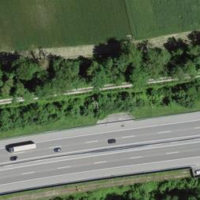
EUNIS habitat code: 57
Species observed at this site:
Aythya fuligula
Prunus padus